Interaction volume radius: 5 \u00c5
Interaction volume height: 20 \u00c5
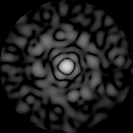
Disorder parameter: 0.8518